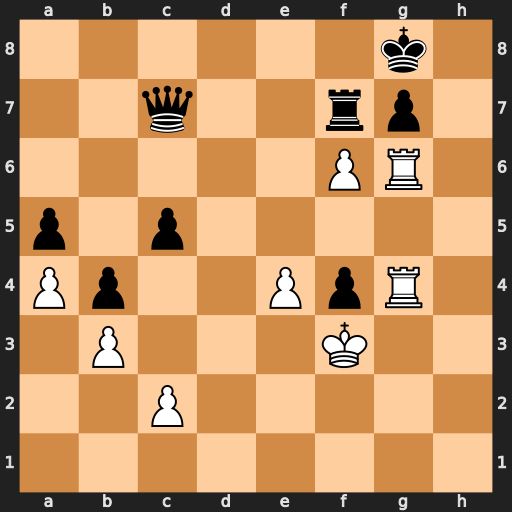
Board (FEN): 6k1/2q2rp1/5PR1/p1p5/Pp2PpR1/1P3K2/2P5/8
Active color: w
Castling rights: -
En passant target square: -
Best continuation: Rxg7+ Rxg7 Rxg7+ Qxg7 fxg7